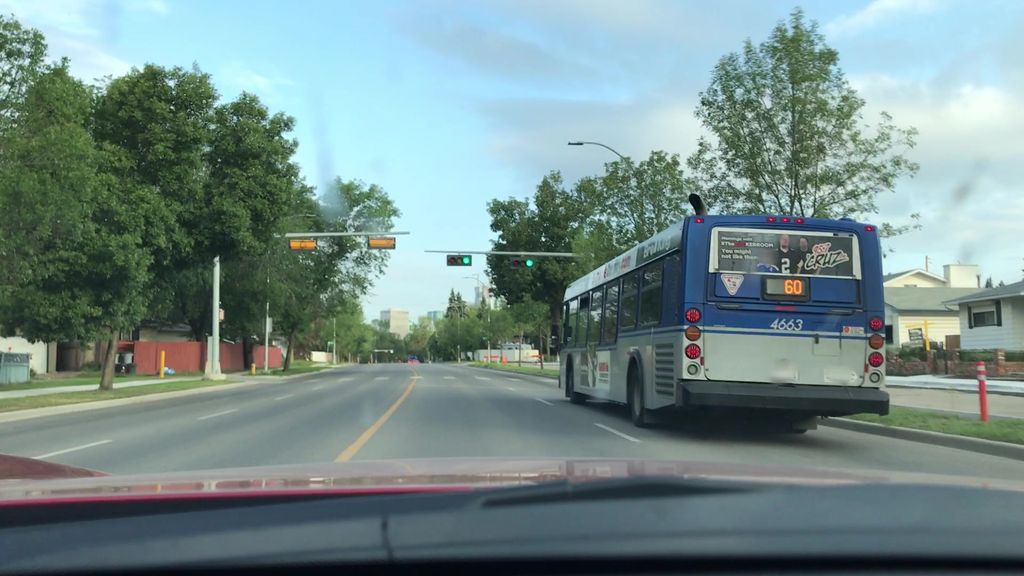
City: edmonton